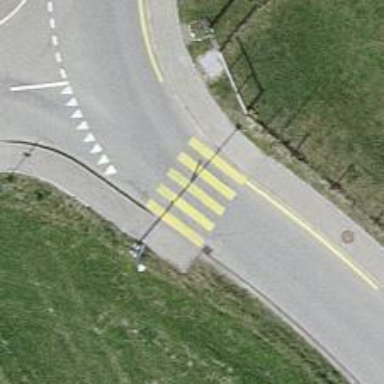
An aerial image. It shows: Uncontrolled road crossing.